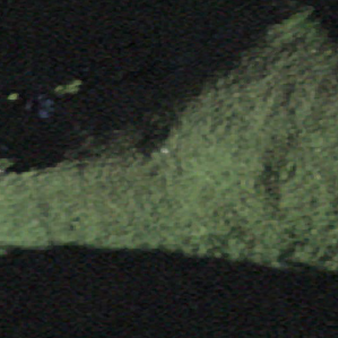
Label: other